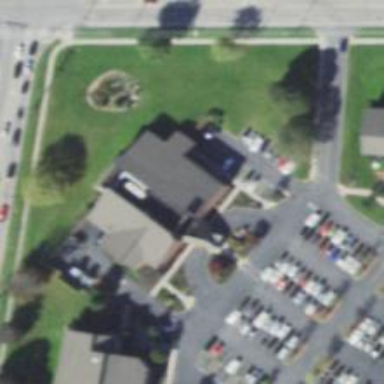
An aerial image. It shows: Office building.